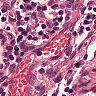
Metastatic tissue present: no